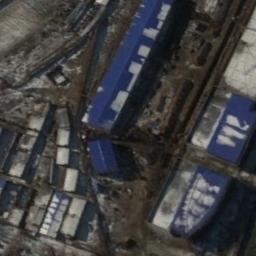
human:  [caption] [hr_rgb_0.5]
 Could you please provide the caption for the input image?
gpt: Plants and roads in an industrial area with some open-air facilities .

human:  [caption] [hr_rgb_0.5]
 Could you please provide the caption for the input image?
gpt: Many houses of different shapes are in the industrial area .

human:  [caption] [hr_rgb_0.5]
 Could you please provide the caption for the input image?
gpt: The industrial area is dilapidated .

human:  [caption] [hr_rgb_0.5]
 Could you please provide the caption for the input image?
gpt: The industrial area has some big blue workshops and other colors of small workshops .

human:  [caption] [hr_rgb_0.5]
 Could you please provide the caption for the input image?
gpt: There are some blue buildings and white buildings on the industrial area .